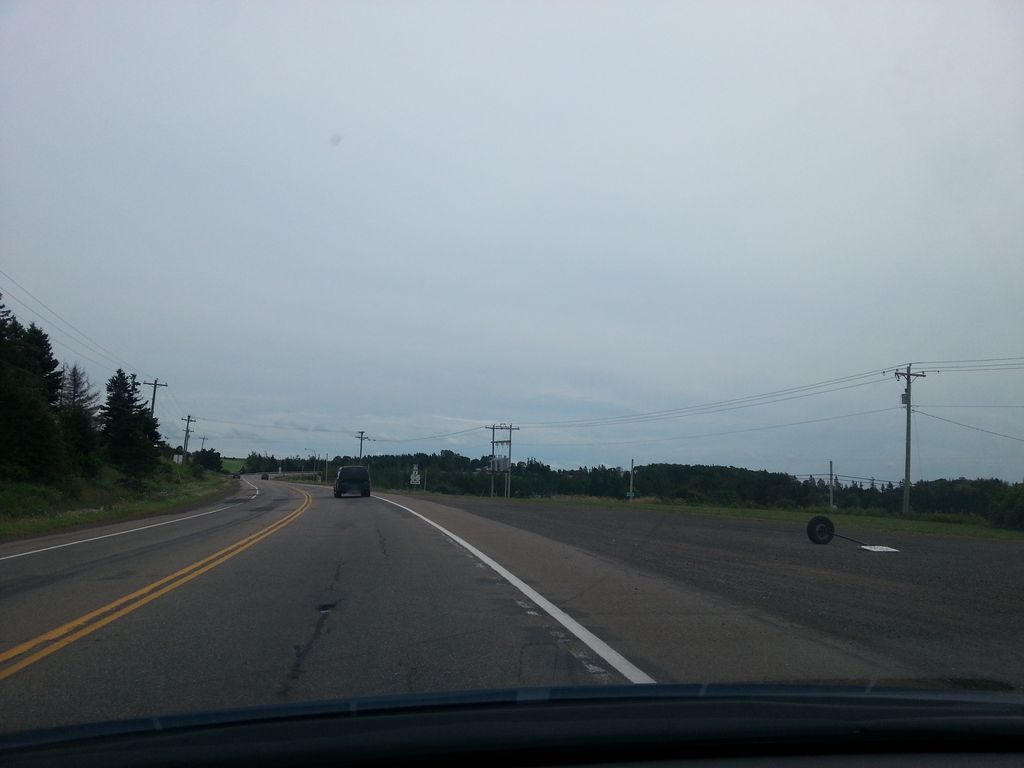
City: charlottetown